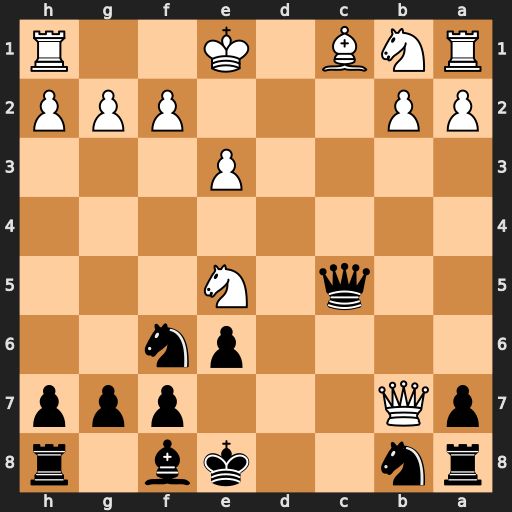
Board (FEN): rn2kb1r/pQ3ppp/4pn2/2q1N3/8/4P3/PP3PPP/RNB1K2R
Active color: b
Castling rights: KQkq
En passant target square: -
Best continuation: Qxc1+ Ke2 Qxh1 Nc6 Nxc6